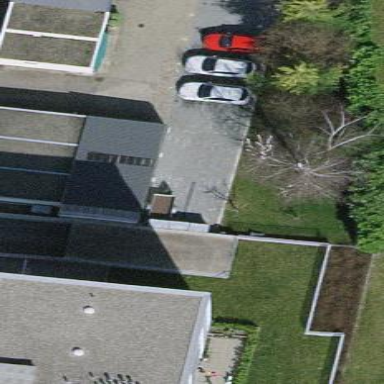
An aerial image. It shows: Group of garages.